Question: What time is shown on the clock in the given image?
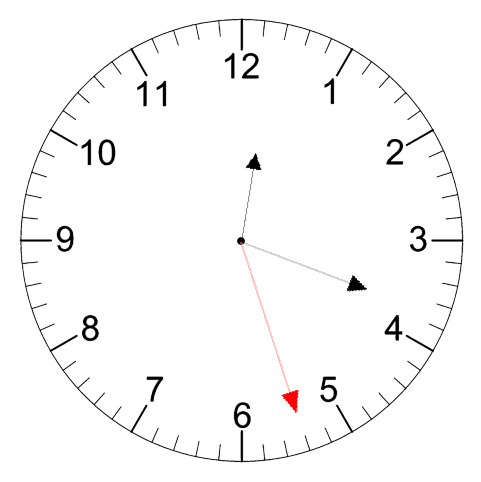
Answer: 12:18:27